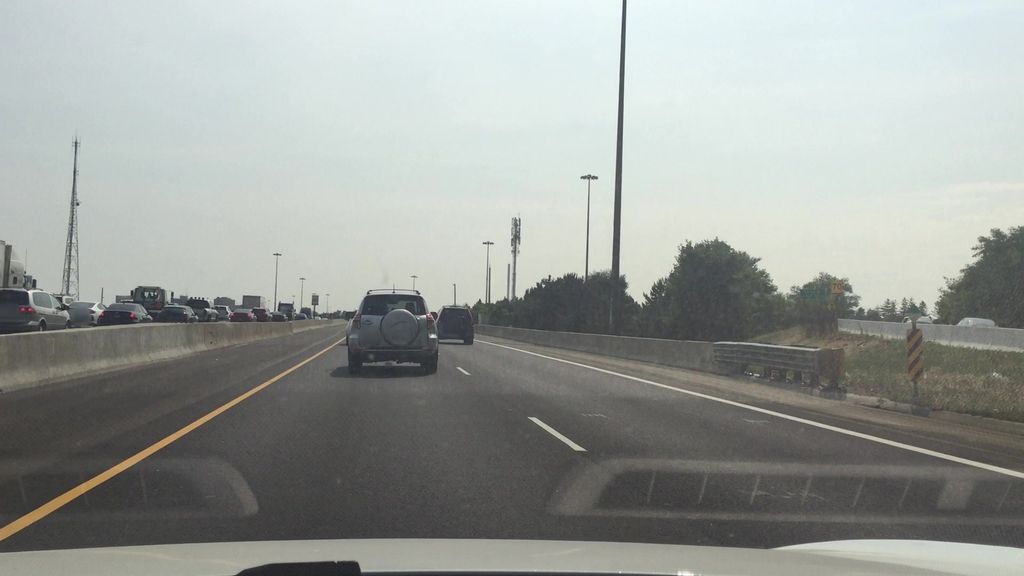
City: toronto